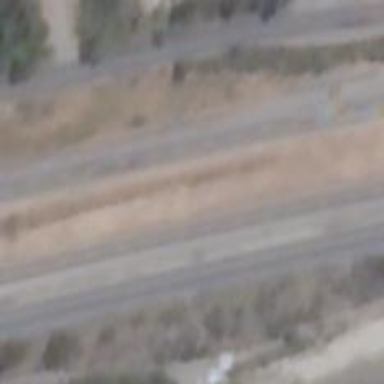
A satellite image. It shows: View of motorway.